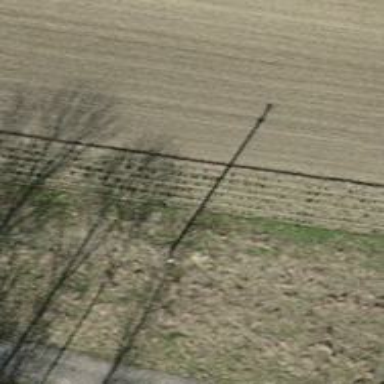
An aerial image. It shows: Minor power line with 3 cables.